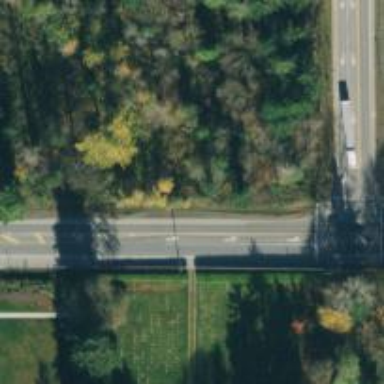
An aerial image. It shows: Secondary road with asphalt surface.